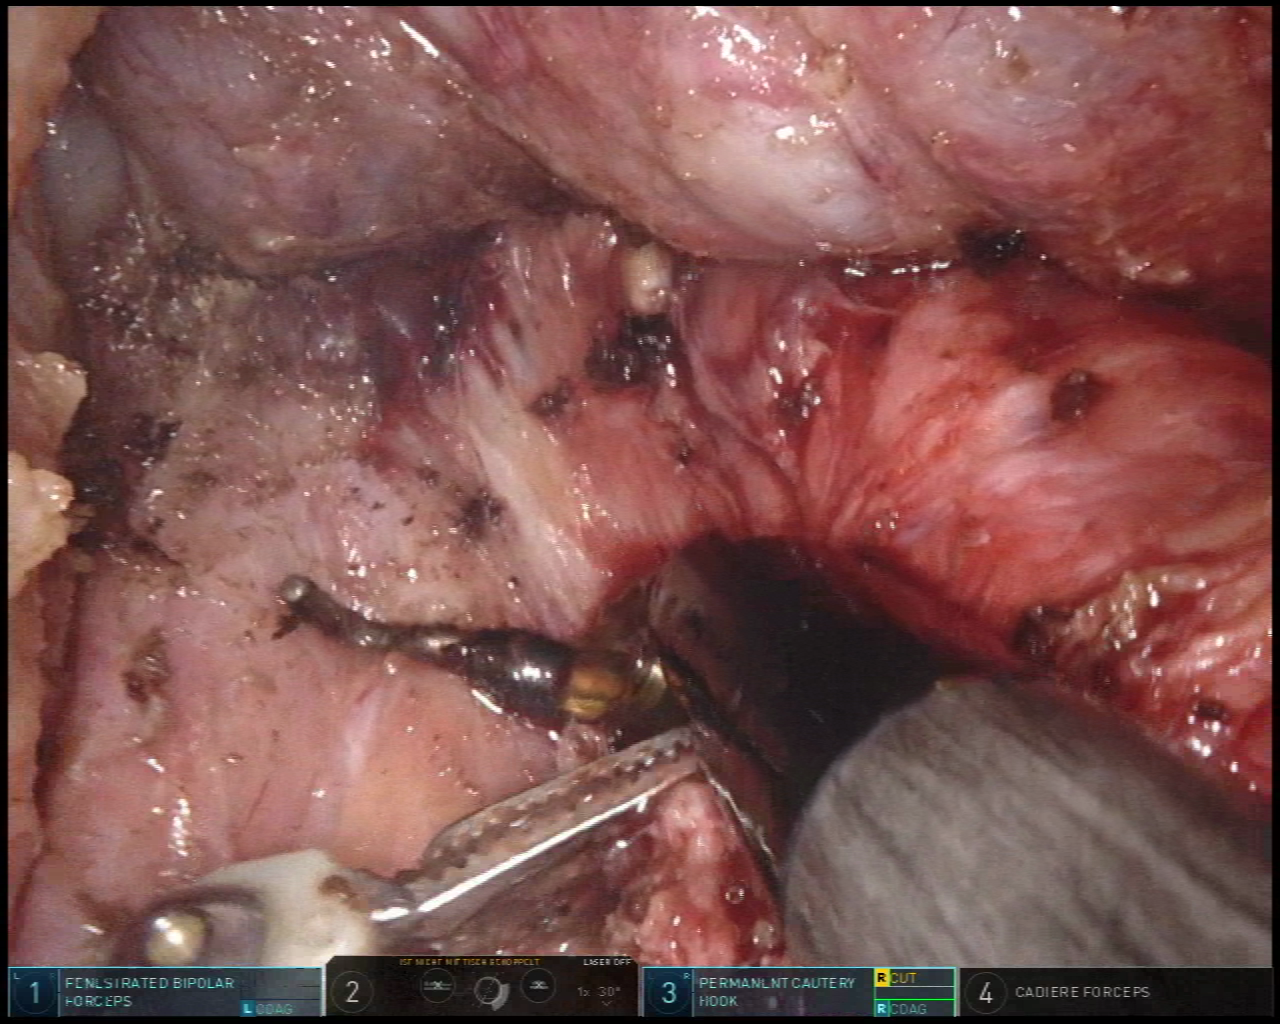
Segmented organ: vesicular_glands
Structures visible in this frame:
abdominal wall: no
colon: no
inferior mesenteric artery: no
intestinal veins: no
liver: no
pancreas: no
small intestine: no
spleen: no
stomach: no
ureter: no
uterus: no
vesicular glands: yes